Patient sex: M
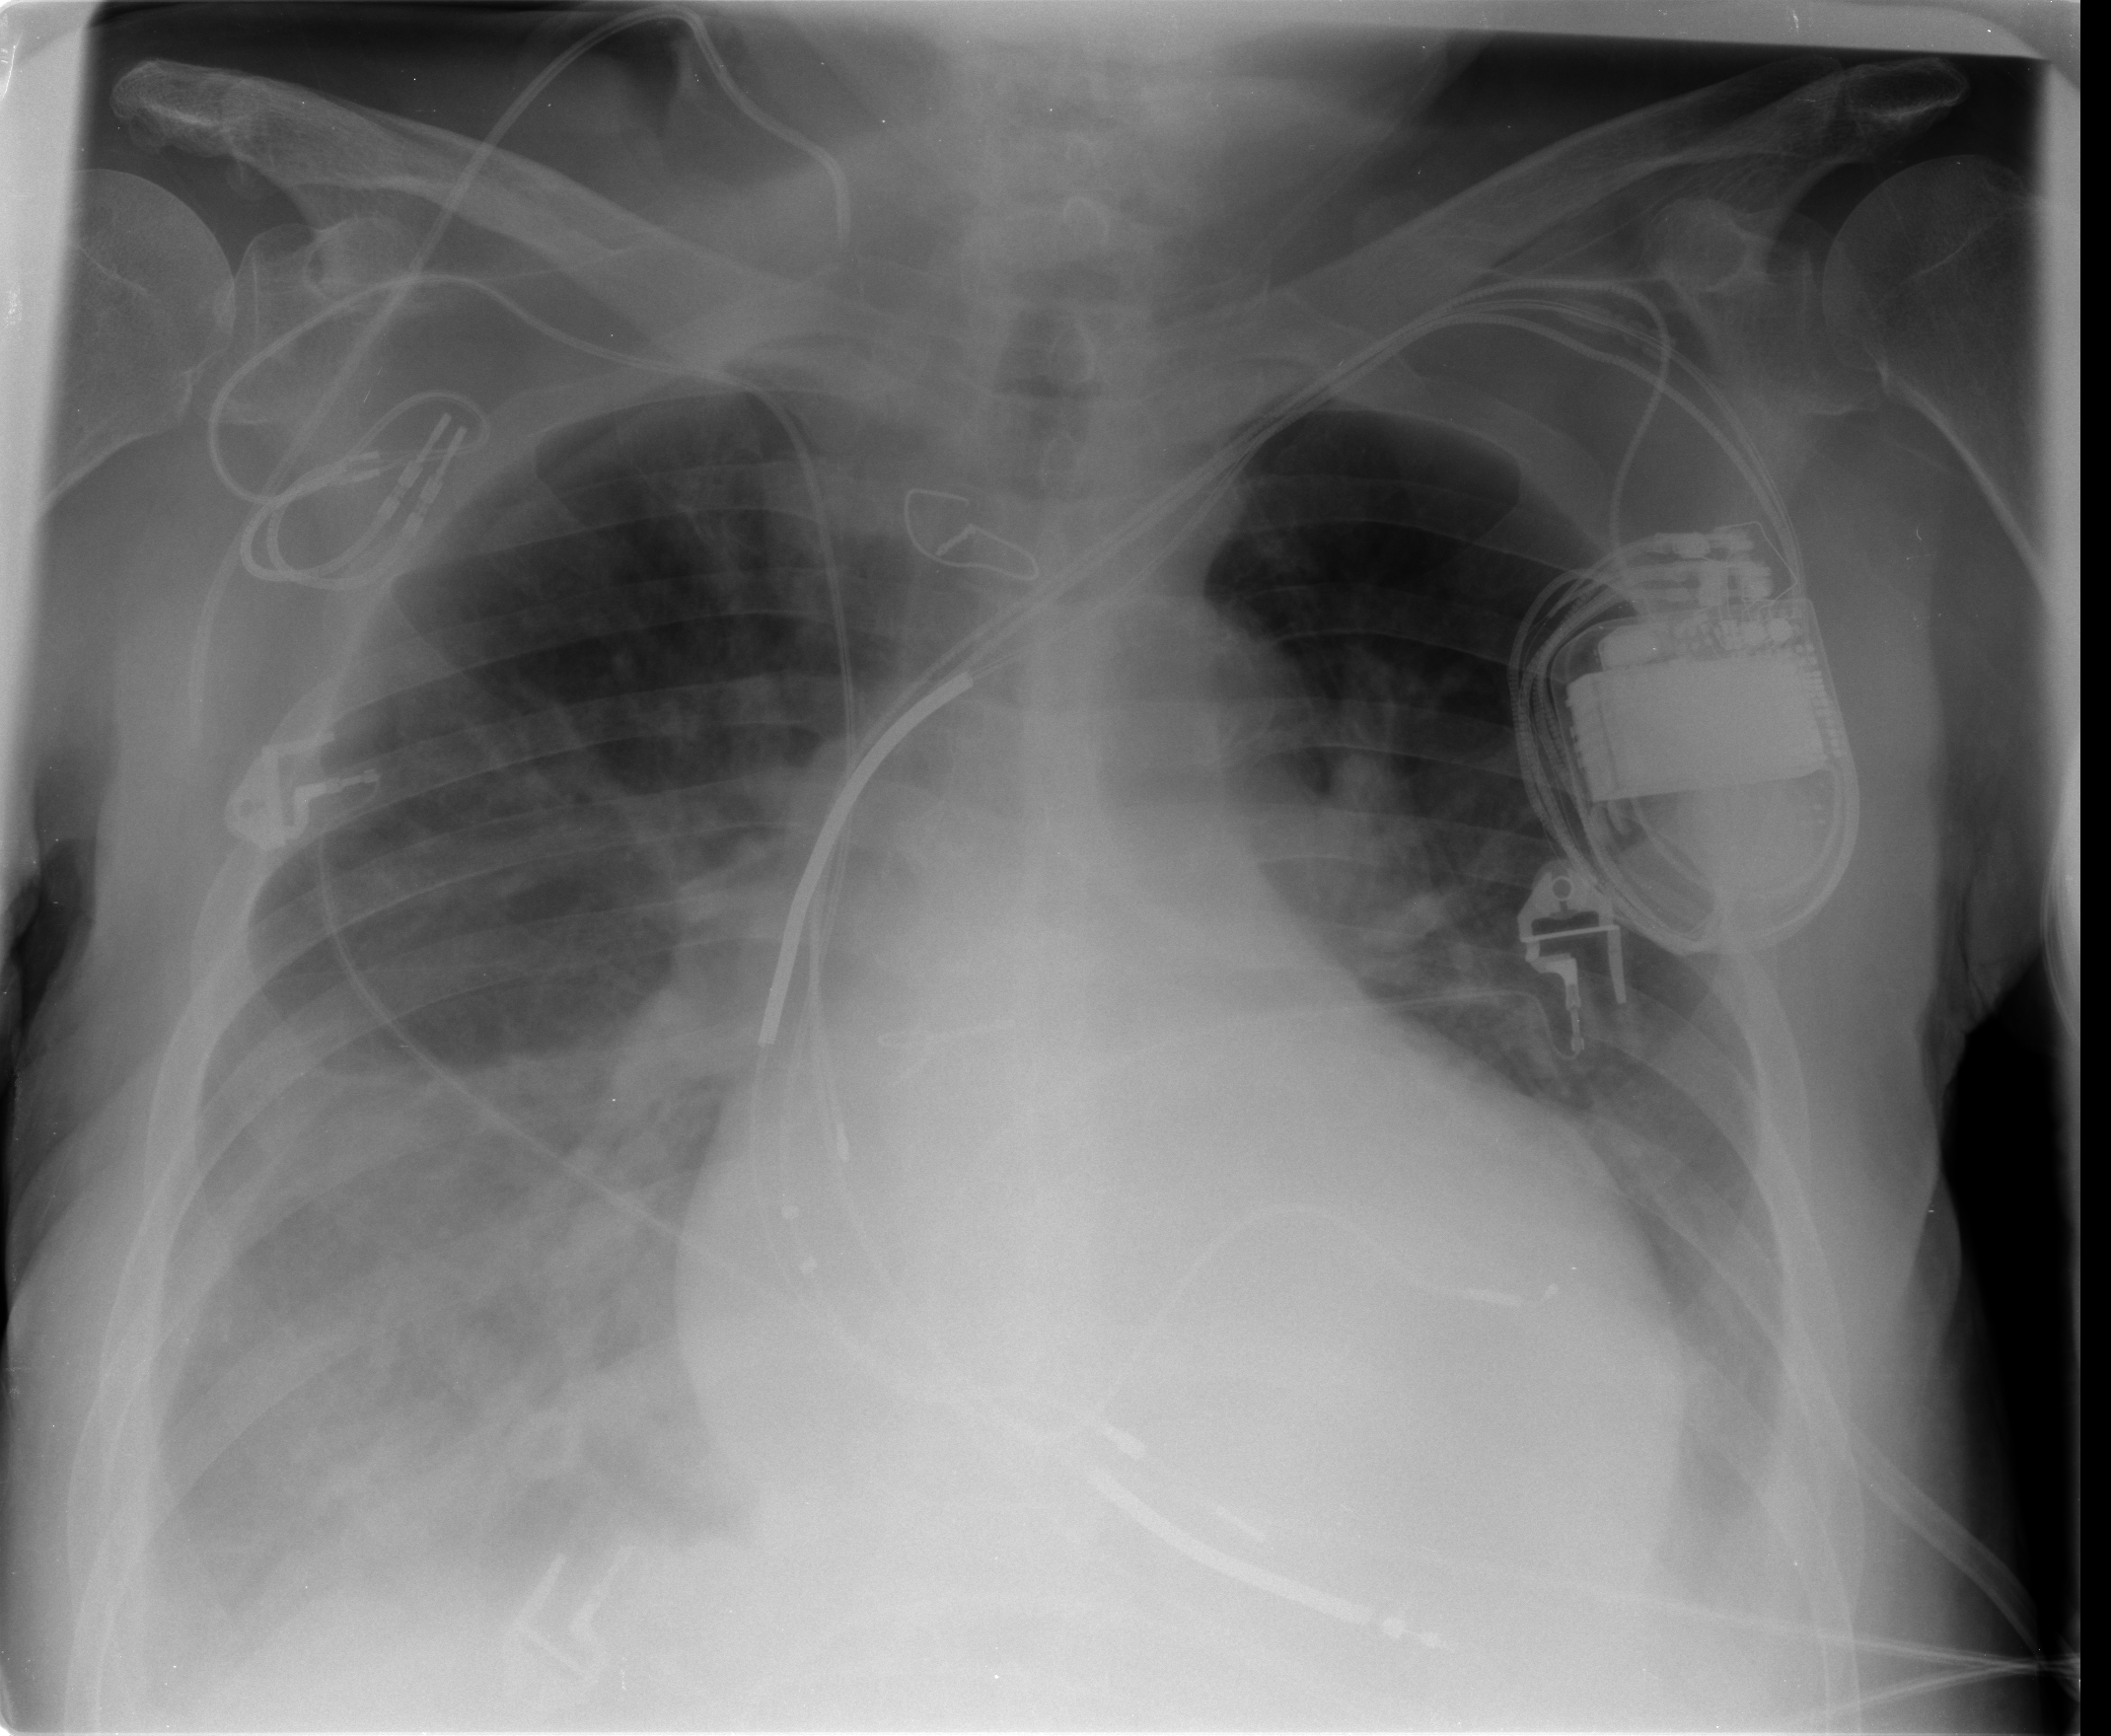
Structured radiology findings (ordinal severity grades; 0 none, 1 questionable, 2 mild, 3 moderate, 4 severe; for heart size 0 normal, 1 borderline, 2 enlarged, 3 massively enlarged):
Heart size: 2
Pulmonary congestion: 1
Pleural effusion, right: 2
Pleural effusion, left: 1
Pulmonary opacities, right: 1
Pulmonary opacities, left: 0
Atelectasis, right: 1
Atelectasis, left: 1